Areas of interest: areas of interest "Basketball Arena"
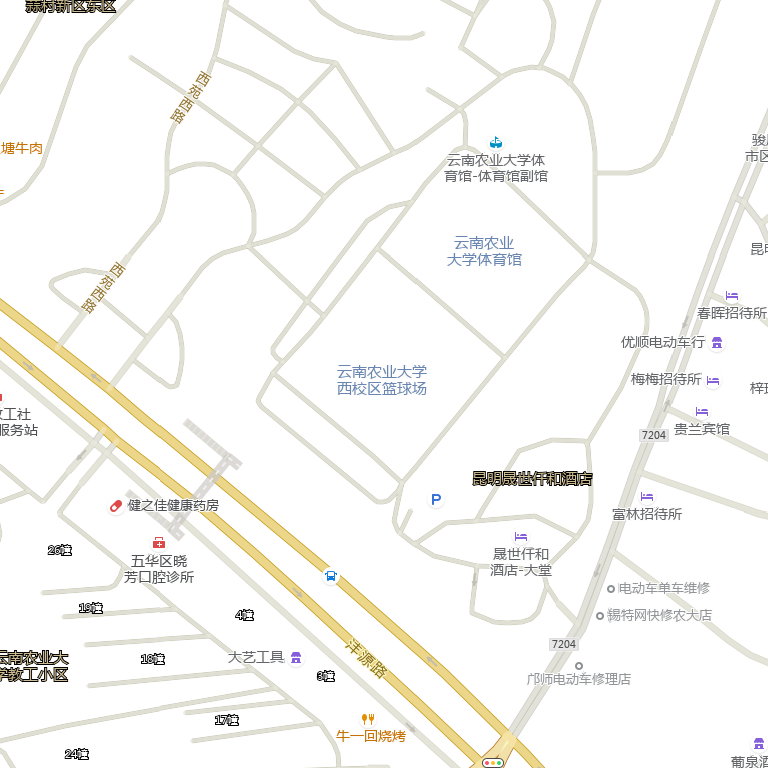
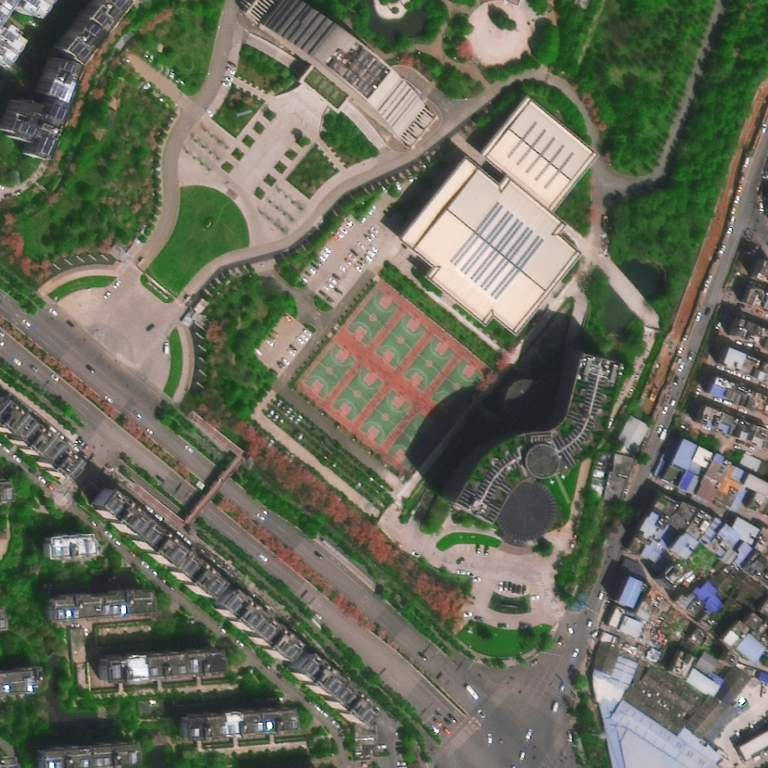